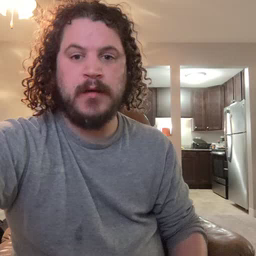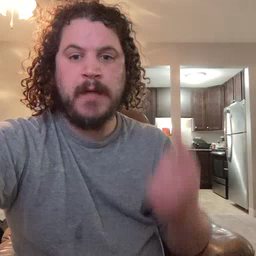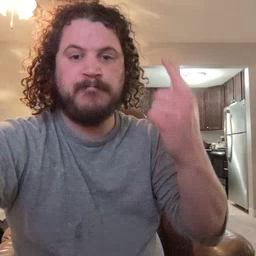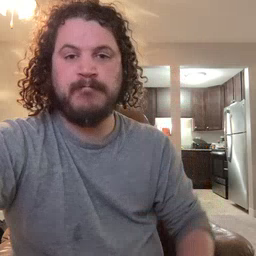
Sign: up